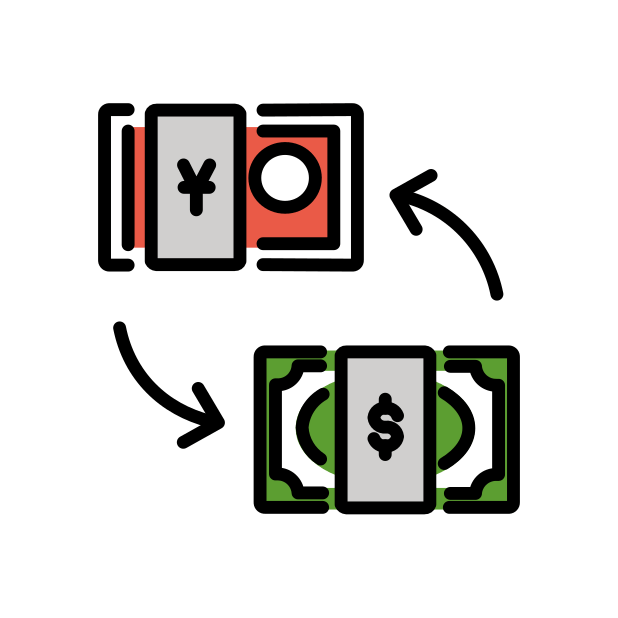
Emoji: 💱
Name: currency exchange
Unicode: 0x1f4b1